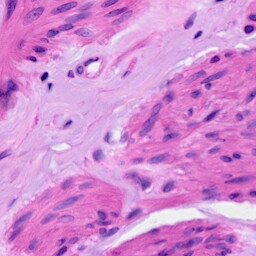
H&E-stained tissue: Ovarian